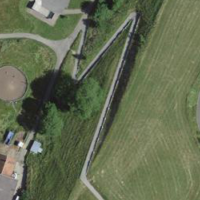
EUNIS habitat code: 24
Species observed at this site:
Chelidonium majus